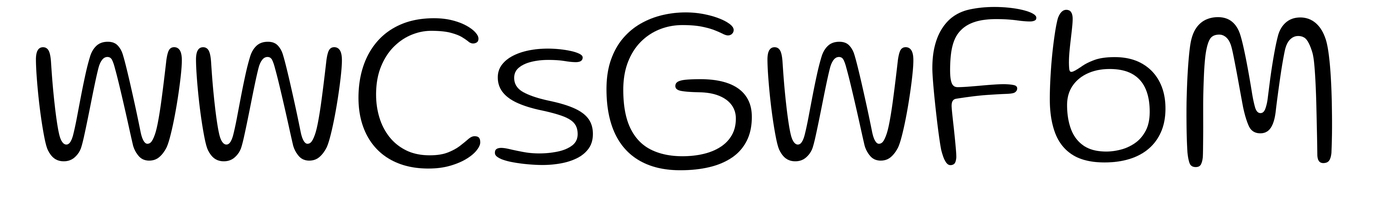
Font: Gluten_ExtraLight